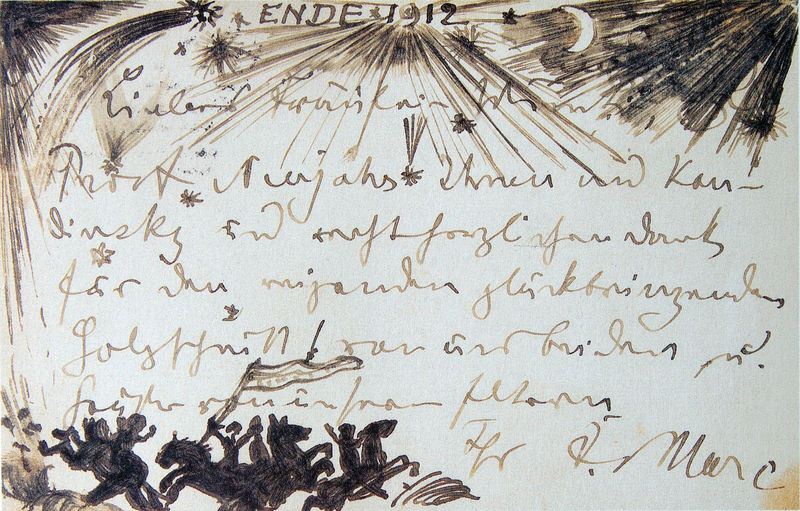
Titel: Neujahrsgruß
Künstler: Franz Marc
Standort: München
Institution: Städtische Galerie im Lenbachhaus
Schlagwörter: feder, gott, himmel, kampf, weiß, ausschnitt, bewegung, grau, nacht, schwarz, skizze, zeichnung, tiere, malerei, feld, sonne, pferd, pferde, reiter, deutschland, schrift, papier, fahne, flagge, grafik, graphik, banner, krieg, schlacht, soldaten, tusch, woken, anthrazit, striche, tusche, mond, unterschrift, orient, religion, stern, meteor, strahlen, halbmond, mondsichel, sichel, sterne, seite, illustration, text, buchstaben, dynamik, strahl, worte, fräulein, kunst, sieg, franz, tinte, karte, leben, ende, brief, schreiben, krieger, sonnenstrahlen, könige, aufbruch, postkarte, skizzenbuch, kitsch, jubel, blauer reiter, altdeutsch, handschrift, kandinsky, fröhlichkeit, weihnachten, federzeichnung, notiz, tuschezeichnung, franz marc, marc, weltkrieg, all, frans marc, feuerwerk, erster weltkrieg, autograph, chagal, dankschreiben zur hochzeit, dnde, ende 1912, enden, feruerwerk, glückbringenden, glückwunsch, glückwünsche, grußkarte, ihnen und kandinsky, ihr f. marc, jahreswende, komet, künstlerpostkarte, liebes fräulein, neujahr, neujahrs, neujahrsgruss, neujahrskarte, prost, prost neujahr, setie, silvester, sternschnuppe, sternsinger, unleserlich, sylvester, schweifstern, liebes, 1912, eigenhändig, prof, lieber, feuerwerl